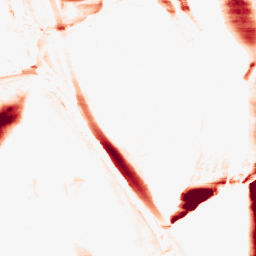
Category: morphological
Decomposition family: morphological_ellipse
Decomposition parameters: operation: opening
width: 5
height: 50
Upsampling method: linear_exact
Upsampling parameters: scale: 8
Upsampling scale: 8